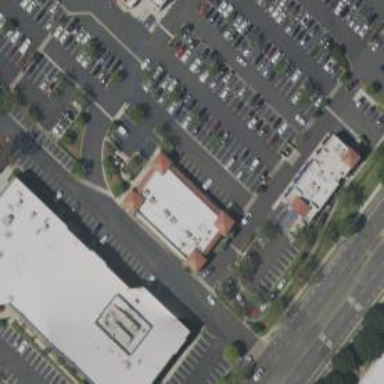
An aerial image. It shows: Commercial building with hipped roof shape.